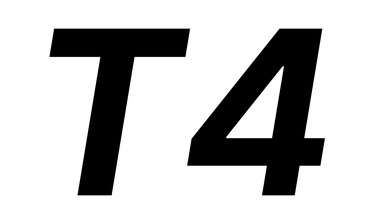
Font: Inter-Italic_Bold_Italic